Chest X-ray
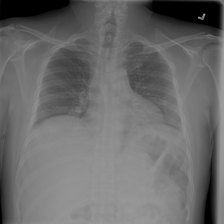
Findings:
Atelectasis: positive
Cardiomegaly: negative
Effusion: negative
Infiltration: negative
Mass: negative
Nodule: negative
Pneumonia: negative
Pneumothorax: negative
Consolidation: negative
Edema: negative
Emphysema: negative
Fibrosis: negative
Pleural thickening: negative
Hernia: negative